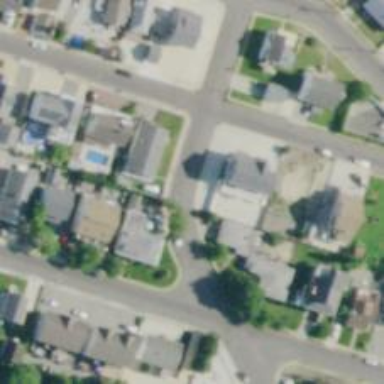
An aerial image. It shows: Residential road with separate asphalt sidewalk.